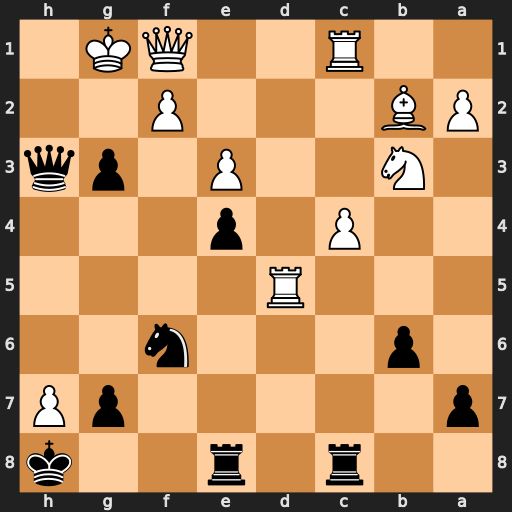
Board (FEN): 2r1r2k/p5pP/1p3n2/3R4/2P1p3/1N2P1pq/PB3P2/2R2QK1
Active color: b
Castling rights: -
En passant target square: -
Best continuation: Qh2#